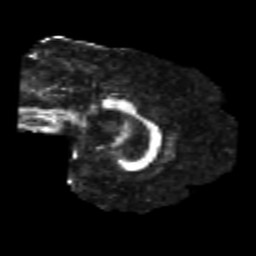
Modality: FA
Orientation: sagittal
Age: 24
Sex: male
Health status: healthy
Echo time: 0.074 s